Question: data inserting into database on page reload in Yii
I have used two models: 'CName' and 'CDetails' in a single form. All is working well. Except, whenever I reload or refresh that form page, empty data is being inserted into the both tables of the database.
here's the controller code:
'''
public function actionCreate()
{
$model=new CName;
$model1=new CDetails;
// Uncomment the following line if AJAX validation is needed
// $this->performAjaxValidation($model);
if(isset($_POST['CName'])
&& ($_POST['CDetails'])
)
{
$model->attributes=$_POST['CName'];
$model1->attributes=$_POST['CDetails'];
$valid = $model->validate();
$valid = $model1->validate() && $valid;
if($valid)
{
if(!empty($model) && !empty($model1)){
$model->save();
$model1->save();
$this->redirect(array('cprimary/create'));}
}
}
$this->render('create',array(
'model'=>$model,
'model1'=>$model1,
));
}
'''
Now, whenever this page is reloaded, empty values are being inserted on the both model's tables. What is going wrong on the controller?
I checked, but, everything seems okay. Please, any comment or instruction would be very helpful.

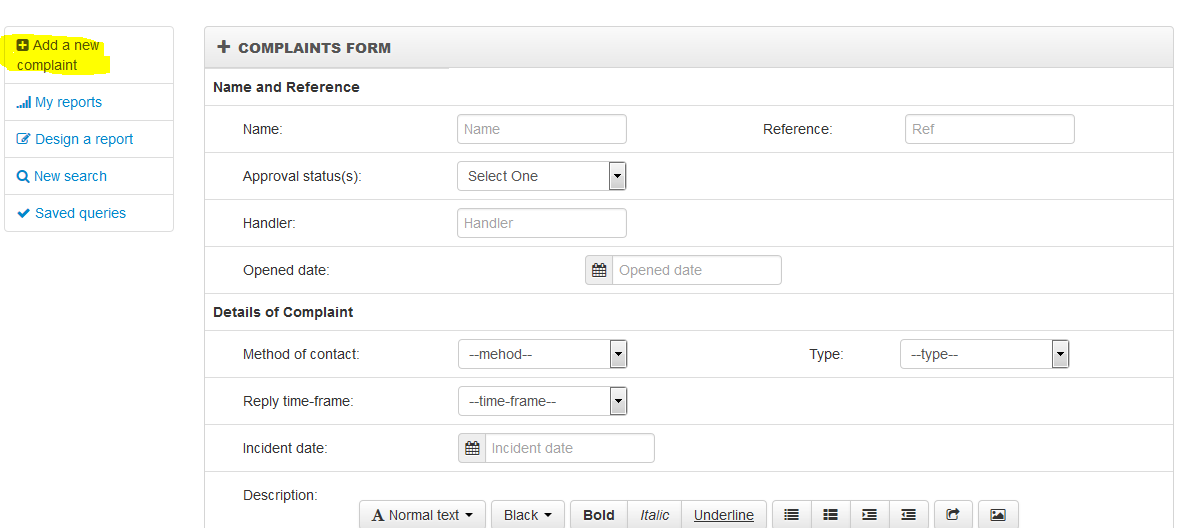
Answer: First of all^ you can get rid of this condition:
'''
if(!empty($model) && !empty($model1))
'''
it's useless as it's always nonempty.
Saving data - do you have all fields stated in the rules of the models? At least they should be 'safe'.
Also you can try to dump the errors:
'''
var_dump($model->getErrors());
'''